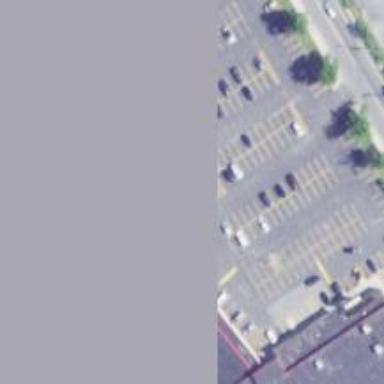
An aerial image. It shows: Retail area.